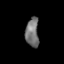
Tissue: lung
Cell type: Endothelial cells
Senescence score: 0.1427
Nuclear area (px): 380
Mean DAPI intensity: 113.768